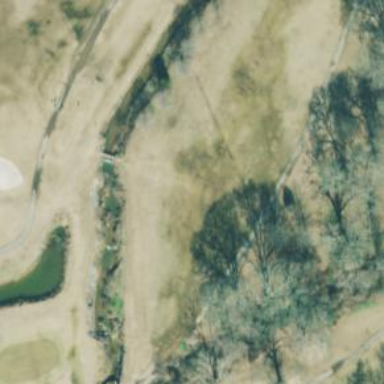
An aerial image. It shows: Scenic golf fairway.